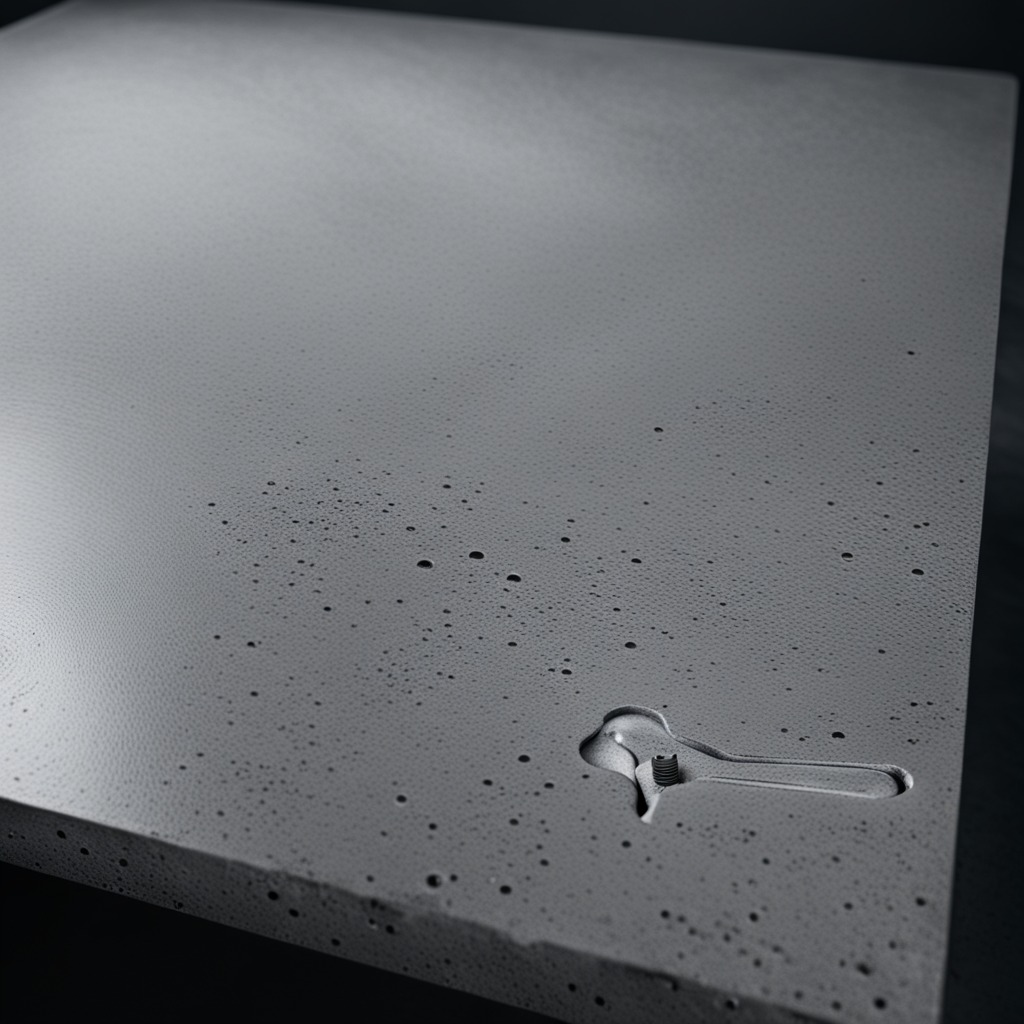
An wrench is lying on a clean granite table inside a workshop at night.